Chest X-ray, PA view. Patient: 78 years old, sex F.
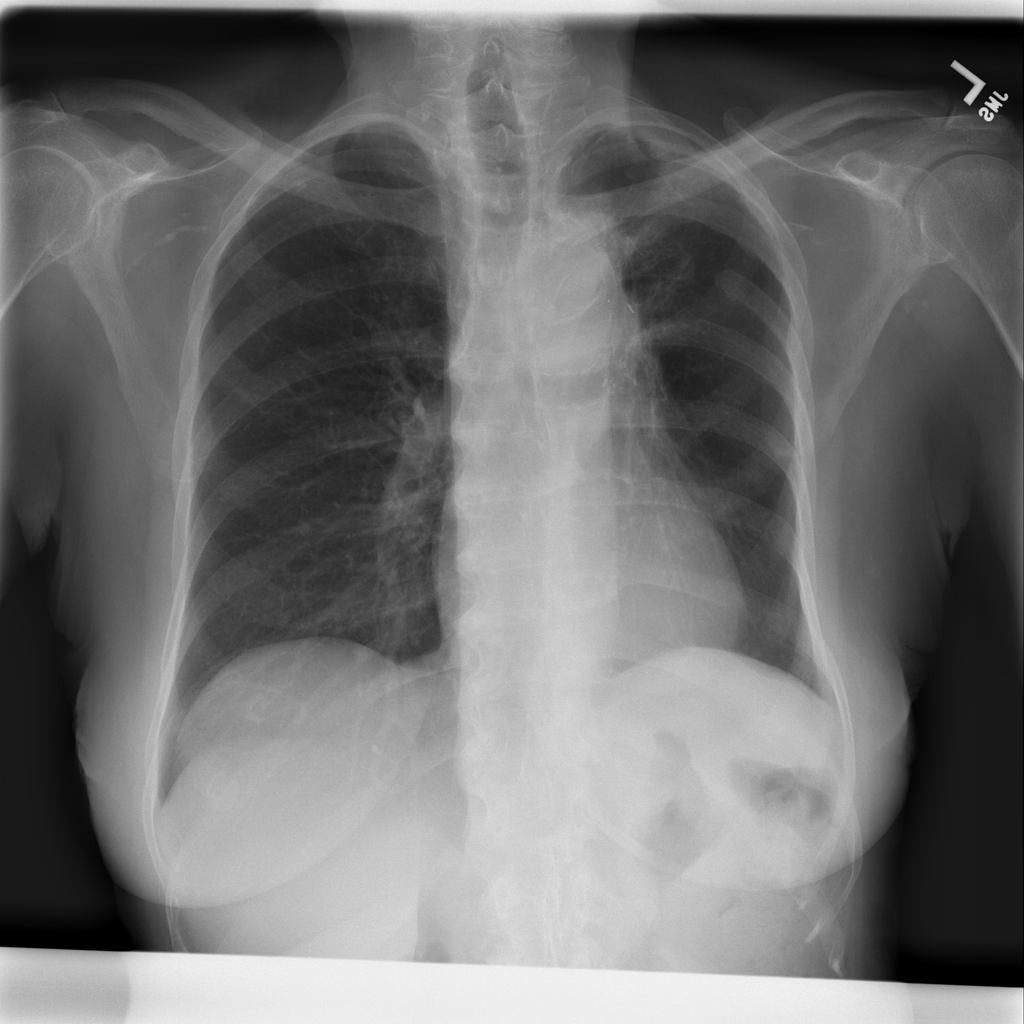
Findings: Nodule, Pleural_Thickening